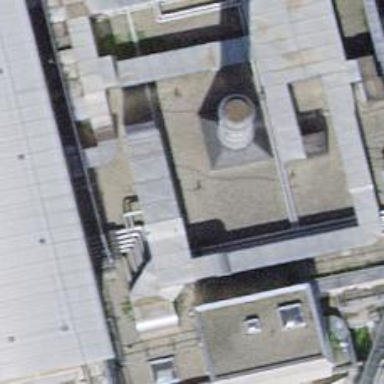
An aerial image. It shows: Chimney that is man-made.